Question: I want to make a layout like this. But I did not know how to make profile picture moving with 'CollapsingToolbarLayout'. I need help.

Like the above picture
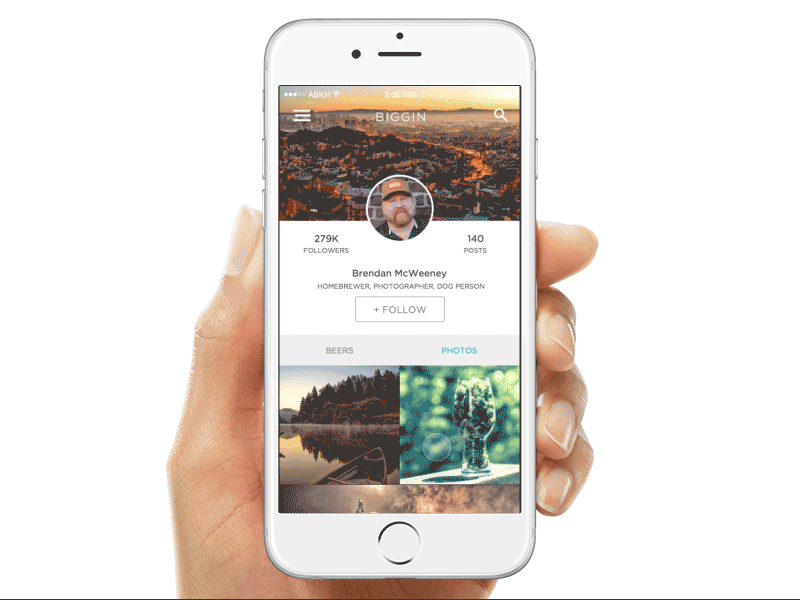
Answer: : It is possible by adding a 'CircleImageView' inside 'CoordinatorLayout' so i won't be hidden after scrolling with anchoring to 'AppbarLayout' like this:
'''
<android.support.design.widget.AppBarLayout
android:id="@+id/app_bar"
android:layout_width="match_parent"
android:layout_height="wrap_content"
android:theme="@style/AppTheme">
<android.support.design.widget.CollapsingToolbarLayout
android:id="@+id/toolbar_layout"
android:layout_width="match_parent"
android:layout_height="match_parent"
app:contentScrim="?attr/colorPrimary"
app:layout_scrollFlags="scroll|exitUntilCollapsed">
<android.support.v7.widget.Toolbar
android:id="@+id/toolbar"
android:layout_width="match_parent"
android:layout_height="?attr/actionBarSize"
app:layout_collapseMode="pin"
app:popupTheme="@style/AppTheme"
app:title="My Toolbar" />
<ImageView
android:layout_width="match_parent"
android:layout_height="200dp"
android:background="@drawable/main_bg"
android:fitsSystemWindows="true"
android:scaleType="centerCrop"
app:layout_collapseMode="parallax" />
</android.support.design.widget.CollapsingToolbarLayout>
<FrameLayout
android:layout_width="match_parent"
android:layout_height="200dp"
app:layout_collapseMode="pin">
<View
android:layout_width="match_parent"
android:layout_height="wrap_content"
android:background="@color/red" />
<!--Maybe a button or etc...-->
<Button
android:id="@+id/button2"
android:layout_width="wrap_content"
android:layout_height="wrap_content"
android:text="Button" />
<TextView
android:layout_width="wrap_content"
android:layout_height="wrap_content"
android:layout_gravity="center"
android:text="My TextView"
android:textColor="@color/whiteColor" />
</FrameLayout>
</android.support.design.widget.AppBarLayout>
<android.support.v4.widget.NestedScrollView xmlns:android="http://schemas.android.com/apk/res/android"
xmlns:app="http://schemas.android.com/apk/res-auto"
android:layout_width="match_parent"
android:layout_height="match_parent"
app:layout_behavior="@string/appbar_scrolling_view_behavior">
<TextView
android:layout_width="wrap_content"
android:layout_height="wrap_content"
android:text="Your large text" />
</android.support.v4.widget.NestedScrollView>
<de.hdodenhof.circleimageview.CircleImageView
android:layout_width="100dp"
android:layout_height="100dp"
android:src="@drawable/img_profile"
app:layout_anchor="@id/toolbar_layout"
app:layout_anchorGravity="bottom|center"
app:layout_collapseMode="pin" />
'''
<URL>